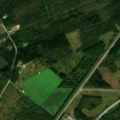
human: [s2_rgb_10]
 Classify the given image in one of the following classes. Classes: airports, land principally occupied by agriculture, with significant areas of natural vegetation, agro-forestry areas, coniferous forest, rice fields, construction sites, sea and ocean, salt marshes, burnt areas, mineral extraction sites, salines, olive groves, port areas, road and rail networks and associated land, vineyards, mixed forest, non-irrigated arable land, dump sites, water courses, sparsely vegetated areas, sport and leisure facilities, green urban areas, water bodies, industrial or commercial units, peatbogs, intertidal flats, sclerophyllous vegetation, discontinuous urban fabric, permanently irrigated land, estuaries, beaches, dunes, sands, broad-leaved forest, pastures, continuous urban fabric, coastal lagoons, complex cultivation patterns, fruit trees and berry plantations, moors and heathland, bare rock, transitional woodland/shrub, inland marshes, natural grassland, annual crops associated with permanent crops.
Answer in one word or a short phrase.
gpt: coniferous forest, mixed forest